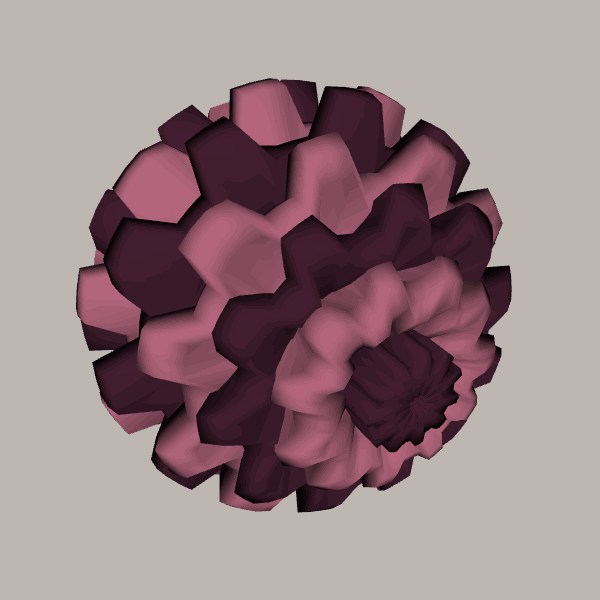
Background: light